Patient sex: M
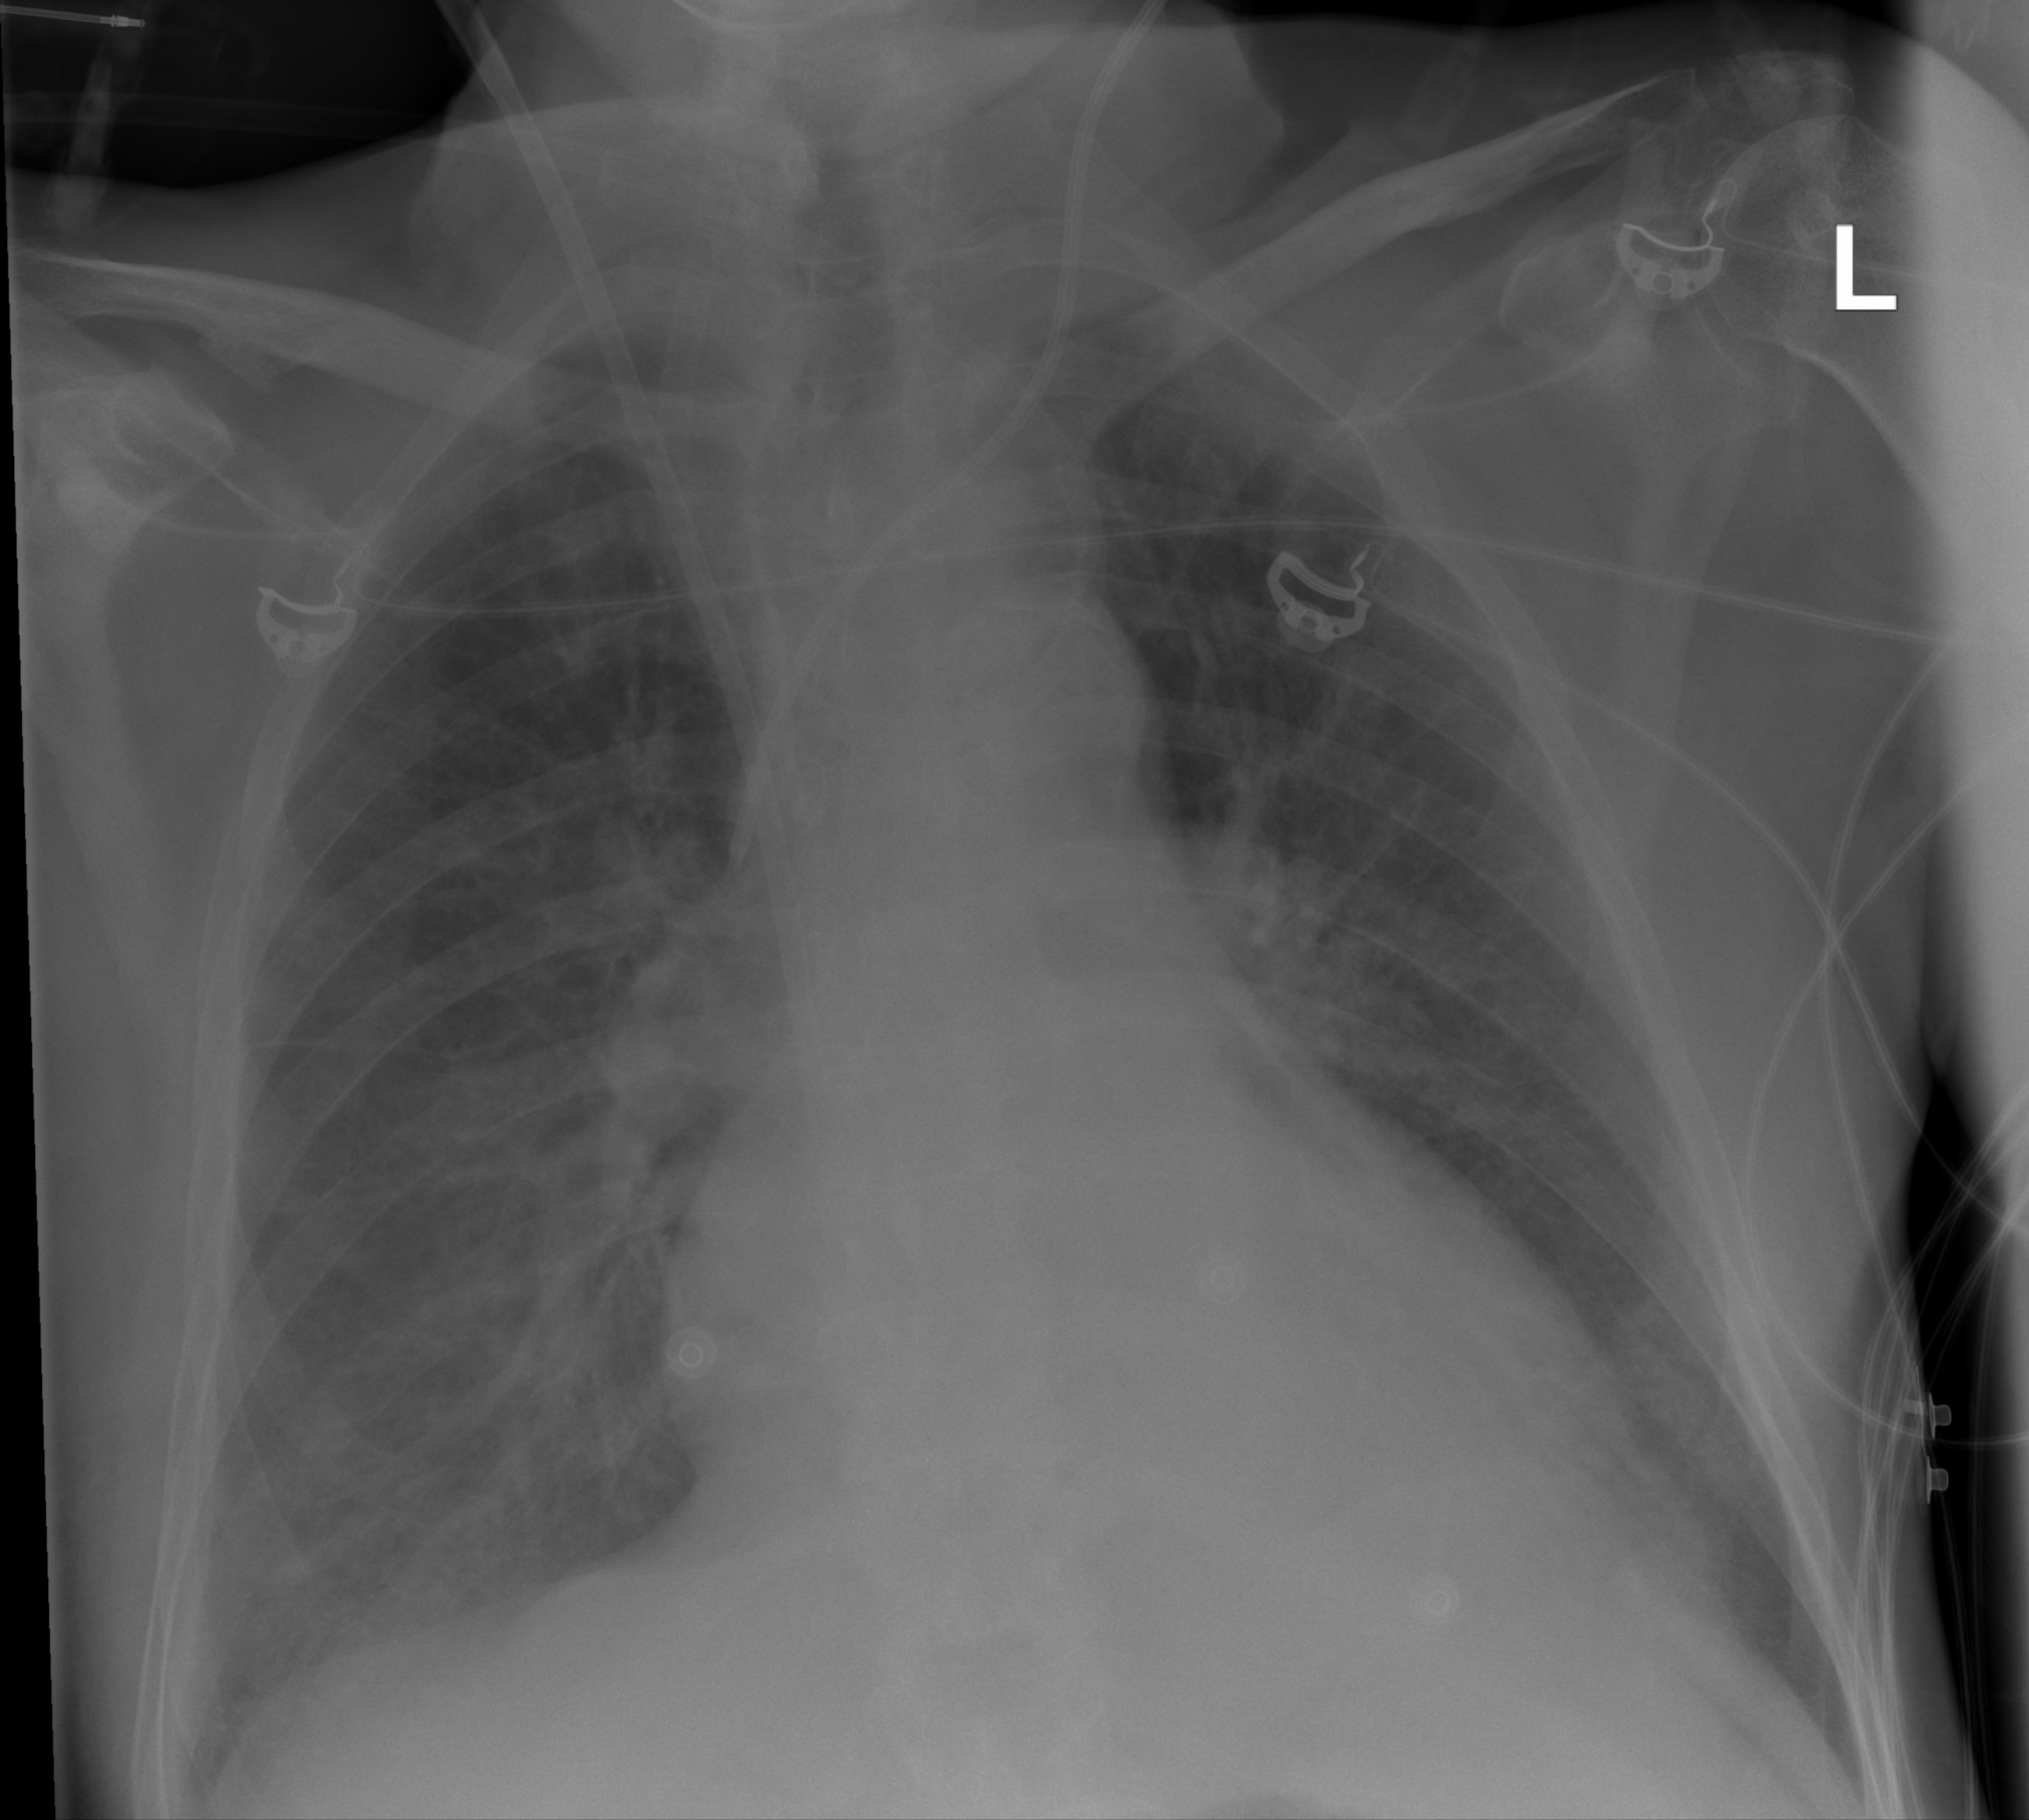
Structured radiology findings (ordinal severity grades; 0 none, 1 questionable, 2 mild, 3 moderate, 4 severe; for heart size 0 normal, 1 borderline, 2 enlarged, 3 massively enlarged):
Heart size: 2
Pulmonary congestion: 2
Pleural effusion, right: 2
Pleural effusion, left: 2
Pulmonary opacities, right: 2
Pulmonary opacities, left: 0
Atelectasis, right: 2
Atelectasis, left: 2